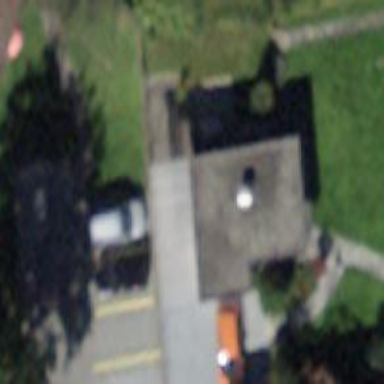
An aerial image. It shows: Garage.